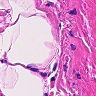
Metastatic tissue present: no